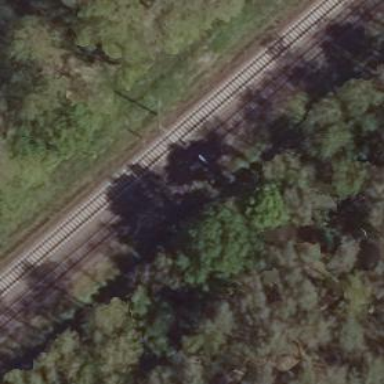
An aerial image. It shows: Milestone along the railway track with catenary mast.